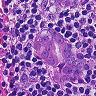
Metastatic tissue present: yes